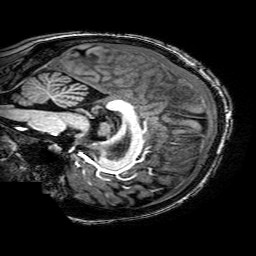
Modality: T1w
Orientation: sagittal